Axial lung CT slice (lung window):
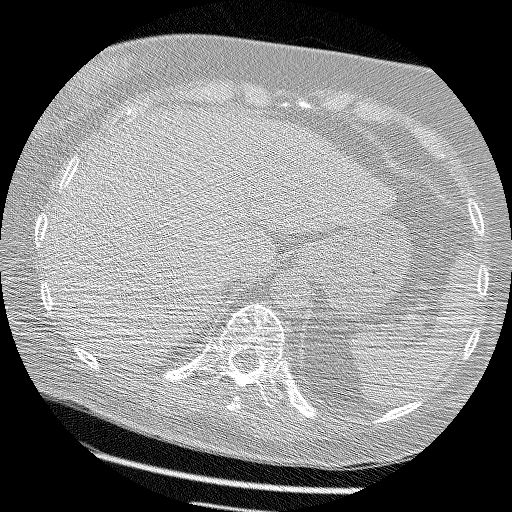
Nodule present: no